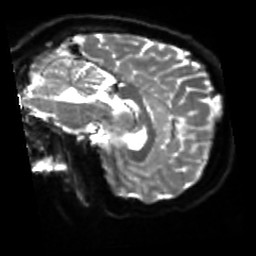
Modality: sbref
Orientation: sagittal
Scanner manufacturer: siemens
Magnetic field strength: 3 T
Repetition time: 4 s
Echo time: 0.0594 s